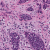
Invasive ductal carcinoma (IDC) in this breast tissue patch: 0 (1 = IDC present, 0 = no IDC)